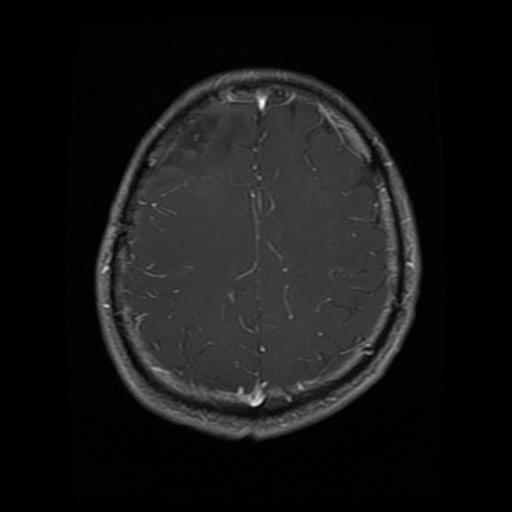
Label: glioma